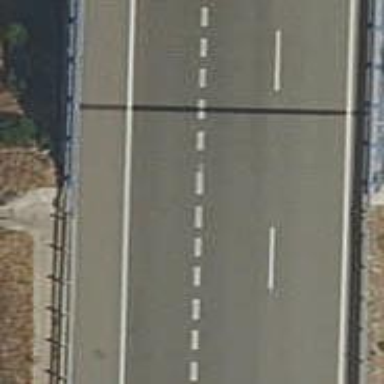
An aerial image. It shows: Motorway bridge.